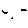
Label: circle